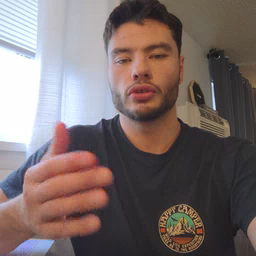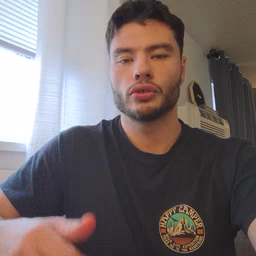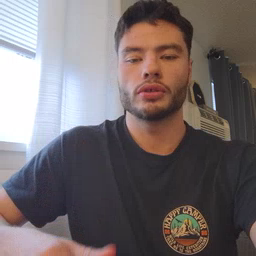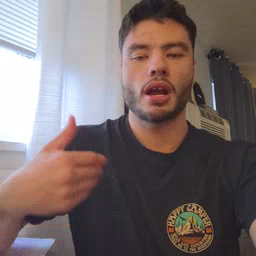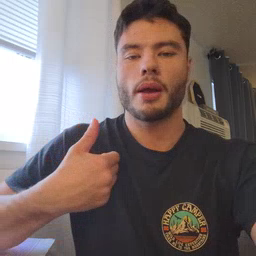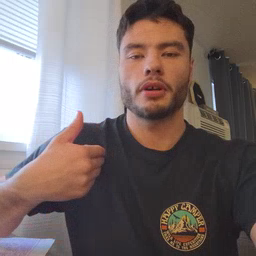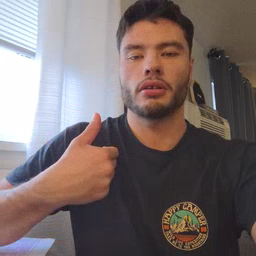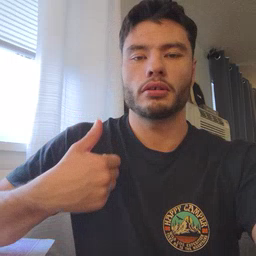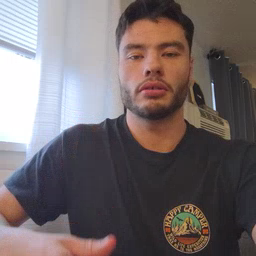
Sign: animal